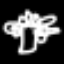
Label: palm tree